Interaction volume radius: 5 \u00c5
Interaction volume height: 25 \u00c5
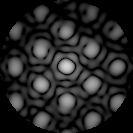
Disorder parameter: 0.2998